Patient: sex F, age 65
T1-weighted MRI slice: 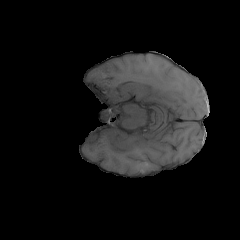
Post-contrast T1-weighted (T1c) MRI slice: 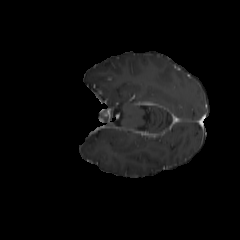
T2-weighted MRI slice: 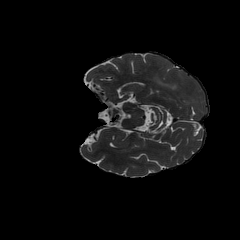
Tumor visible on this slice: yes
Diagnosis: Glioblastoma, IDH-wildtype
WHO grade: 4